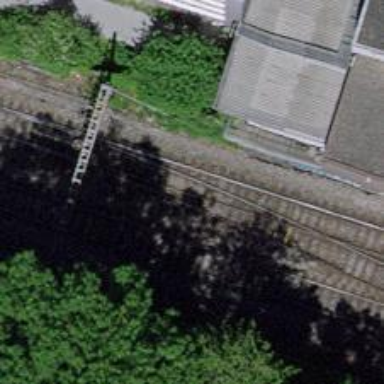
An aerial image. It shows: Single-track electrified railway siding with contact line.